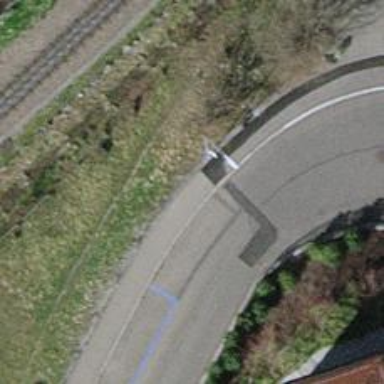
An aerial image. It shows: Asphalt sidewalk.